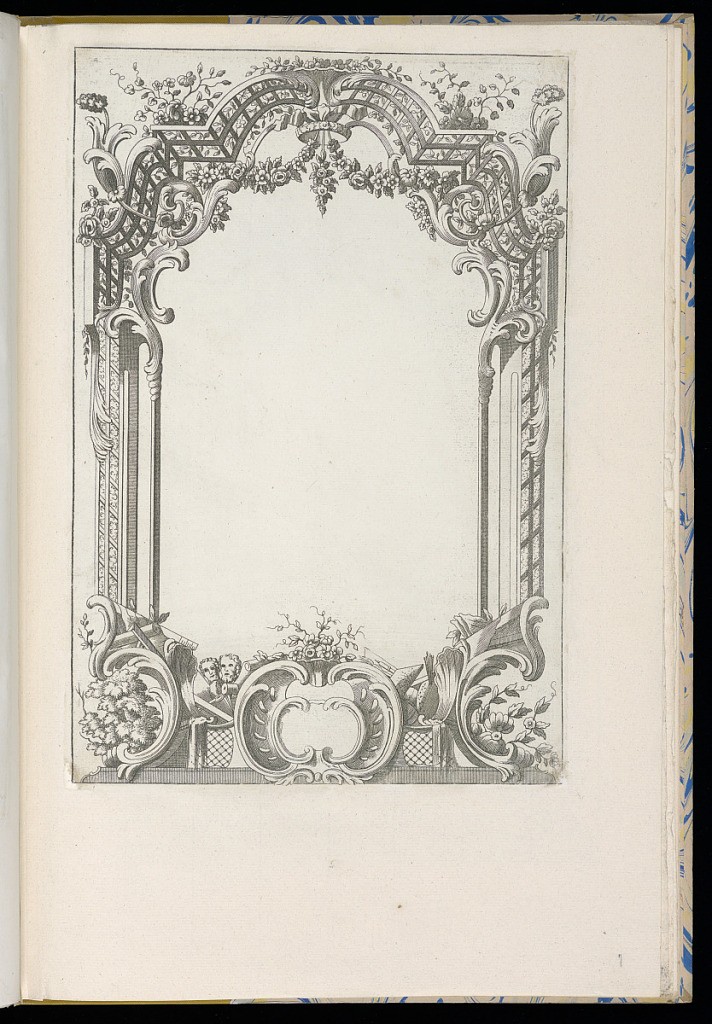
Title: Ornamental Frame Design
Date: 18th century
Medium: Etching on laid paper
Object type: Print
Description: Design for a frame in the form of a garden trellis, decorated with ornament motifs including scrolling acanthus leaves, flowers and floral garlands, and scrolls.